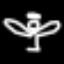
Label: angel